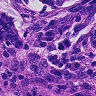
Metastatic tissue present: yes